Question: I have 2 generic Gnuplot files: 'plot1.plt' and 'plot2.plt' already saved.
I need to merge them in a single plot in which 'plot2.plt' is an inset of 'plot1.plt'.
I think I can explain better with a picture.
The final result, let's say, should be something like that

In this image 'plot2.plt' is the inset and the main plot is 'plot1.plt'. Each file can be loaded in Gnuplot correctly and independently.
Thank you for any advice.
Edit:
The code is (but it's not working correctly) something like this:
'''
set multiplot
load "plot1.plt" # plot main figure
set size 0.6, 0.5 # set size of inset
set origin 0.4, 0.5 # move bottom left corner of inset
load "plot2.plt" # plot inset
unset multiplot
'''
'plot1.plt' and 'plot2.plt' are generic plot files. To not make it more complicate you can generate them in this way:
'''
plot sin(x)
save "plot1.plt" #or choose your folder
plot exp(x)
save "plot2.plt" #or choose your folder
'''
The above code yields:
<URL>
Setting different size or origin for the inset, unfortunately, does not affect the result.
I'm using GNUPLOT version 5.0 patchlevel 4.
I'm sorry for my bad English, I'm not a native speaker. Please feel free to fix grammar/spelling.
EDIT 2:
I now provide the code for the file 'plot1.plt'. Please feel free to edit and remove (entirely or partially) it if you think it's too long.
'''
#!/gnuplot
#
#
# G N U P L O T
# Version 5.0 patchlevel 4 last modified 2016-07-21
#
# Copyright (C) <PHONE>, 1998, 2004, 2007-2016
# Thomas Williams, Colin Kelley and many others
#
# gnuplot home: http://www.gnuplot.info
# faq, bugs, etc: type "help FAQ"
# immediate help: type "help" (plot window: hit 'h')
# set terminal wxt 0 enhanced
# set output
unset clip points
set clip one
unset clip two
set bar 1.000000 front
set border 31 front lt black linewidth 1.000 dashtype solid
set zdata
set ydata
set xdata
set y2data
set x2data
set boxwidth
set style fill empty border
set style rectangle back fc bgnd fillstyle solid 1.00 border lt -1
set style circle radius graph 0.02, first 0.00000, 0.00000
set style ellipse size graph 0.05, 0.03, first 0.00000 angle 0 units xy
set dummy x, y
set format x "% h"
set format y "% h"
set format x2 "% h"
set format y2 "% h"
set format z "% h"
set format cb "% h"
set format r "% h"
set timefmt "%d/%m/%y,%H:%M"
set angles radians
set tics back
unset grid
set raxis
set style parallel front lt black linewidth 2.000 dashtype solid
set key title "" center
set key inside right top vertical Right noreverse enhanced autotitle nobox
set key noinvert samplen 4 spacing 1 width 0 height 0
set key maxcolumns 0 maxrows 0
set key noopaque
unset label
unset arrow
set style increment default
unset style line
unset style arrow
set style histogram clustered gap 2 title textcolor lt -1
unset object
set style textbox transparent margins 1.0, 1.0 border
unset logscale
set offsets 0, 0, 0, 0
set pointsize 1
set pointintervalbox 1
set encoding default
unset polar
unset parametric
unset decimalsign
set view 60, 30, 1, 1
set samples 100, 100
set isosamples 10, 10
set surface
unset contour
set cntrlabel format '%8.3g' font '' start 5 interval 20
set mapping cartesian
set datafile separator whitespace
unset hidden3d
set cntrparam order 4
set cntrparam linear
set cntrparam levels auto 5
set cntrparam points 5
set size ratio 0 1,1
set origin 0,0
set style data points
set style function lines
unset xzeroaxis
unset yzeroaxis
unset zzeroaxis
unset x2zeroaxis
unset y2zeroaxis
set xyplane relative 0.5
set tics scale 1, 0.5, 1, 1, 1
set mxtics default
set mytics default
set mztics default
set mx2tics default
set my2tics default
set mcbtics default
set mrtics default
set xtics border in scale 1,0.5 mirror norotate autojustify
set xtics norangelimit autofreq
set ytics border in scale 1,0.5 mirror norotate autojustify
set ytics norangelimit autofreq
set ztics border in scale 1,0.5 nomirror norotate autojustify
set ztics norangelimit autofreq
unset x2tics
unset y2tics
set cbtics border in scale 1,0.5 mirror norotate autojustify
set cbtics norangelimit autofreq
set rtics axis in scale 1,0.5 nomirror norotate autojustify
set rtics norangelimit autofreq
unset paxis 1 tics
unset paxis 2 tics
unset paxis 3 tics
unset paxis 4 tics
unset paxis 5 tics
unset paxis 6 tics
unset paxis 7 tics
set title ""
set title font "" norotate
set timestamp bottom
set timestamp ""
set timestamp font "" norotate
set rrange [ * : * ] noreverse nowriteback
set trange [ * : * ] noreverse nowriteback
set urange [ * : * ] noreverse nowriteback
set vrange [ * : * ] noreverse nowriteback
set xlabel ""
set xlabel font "" textcolor lt -1 norotate
set x2label ""
set x2label font "" textcolor lt -1 norotate
set xrange [ * : * ] noreverse nowriteback
set x2range [ * : * ] noreverse nowriteback
set ylabel ""
set ylabel font "" textcolor lt -1 rotate by -270
set y2label ""
set y2label font "" textcolor lt -1 rotate by -270
set yrange [ * : * ] noreverse nowriteback
set y2range [ * : * ] noreverse nowriteback
set zlabel ""
set zlabel font "" textcolor lt -1 norotate
set zrange [ * : * ] noreverse nowriteback
set cblabel ""
set cblabel font "" textcolor lt -1 rotate by -270
set cbrange [ * : * ] noreverse nowriteback
set paxis 1 range [ * : * ] noreverse nowriteback
set paxis 2 range [ * : * ] noreverse nowriteback
set paxis 3 range [ * : * ] noreverse nowriteback
set paxis 4 range [ * : * ] noreverse nowriteback
set paxis 5 range [ * : * ] noreverse nowriteback
set paxis 6 range [ * : * ] noreverse nowriteback
set paxis 7 range [ * : * ] noreverse nowriteback
set zero 1e-008
set lmargin -1
set bmargin -1
set rmargin -1
set tmargin -1
set locale "Italian_Italy.1252"
set pm3d explicit at s
set pm3d scansautomatic
set pm3d interpolate 1,1 flush begin noftriangles noborder corners2color mean
set palette positive nops_allcF maxcolors 0 gamma 1.5 color model RGB
set palette rgbformulae 7, 5, 15
set colorbox default
set colorbox vertical origin screen 0.9, 0.2, 0 size screen 0.05, 0.6, 0 front bdefault
set style boxplot candles range 1.50 outliers pt 7 separation 1 labels auto unsorted
set loadpath
set fontpath
set psdir
set fit brief errorvariables nocovariancevariables errorscaling prescale nowrap v5
GNUTERM = "wxt"
plot sin(x)
# EOF
'''
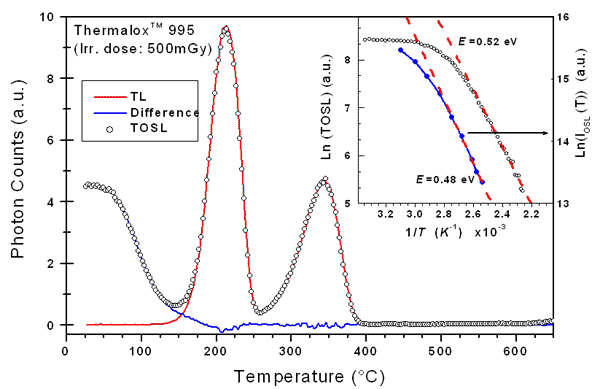
Answer: Ok,
I found the answer my myself, so I'm going to share my findings.
As in the question, let 'plot2.plt' be an inset of 'plot1.plt'. Opening 'plot2.plt' with any text editor we can see the code behind the plot. We have to search these two specific lines:
'''
set size ratio 0 1,1
set origin 0,0
'''
since 'plot2.plt', in my example, is loaded after the commands 'set size' and 'set origin',
'''
set multiplot
load "plot1.plt" # plot main figure
set size 0.6, 0.5 # set size of inset
set origin 0.4, 0.5 # move bottom left corner of inset
load "plot2.plt" # plot inset
unset multiplot
'''
they overwrite the expected correct size and ratio. To fix that I ended editing the 'plot2.plt' in this way:
'''
set size ratio 0 0.6,0.5 #old line: set size ratio 0 1,1
set origin 0.4,0.5 #old line: set origin 0,0
'''
Let's say we save the modified file as 'plot2_mod.plt'. Now, to get the correct inset we can write:
'''
set multiplot
load "plot1.plt" # plot main figure
load "plot2_mod.plt" # plot inset
unset multiplot
'''
and the result is:
<URL>
Obviously there's still some work to do, but this answer the main point of the question: how to plot an inset using already saved .plt files.
I'm sorry for my bad English, I'm not a native speaker. Please feel free to fix grammar/spelling.
Thank you all for your help and suggestions.